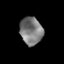
Tissue: prostate
Cell type: Epithelial cells
Senescence score: 0.3305
Nuclear area (px): 609
Mean DAPI intensity: 122.603